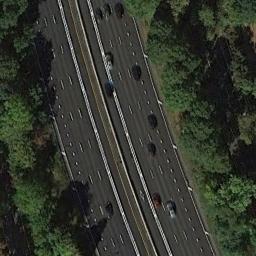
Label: freeway